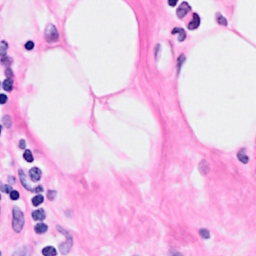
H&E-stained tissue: Breast